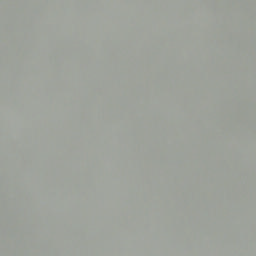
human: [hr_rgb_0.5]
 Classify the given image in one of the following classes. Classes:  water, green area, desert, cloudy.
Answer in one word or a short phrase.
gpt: cloudy